Question: I have a table in a database created by constructor. Is it possible that I can somehow get the SQL query that was used to create this table?

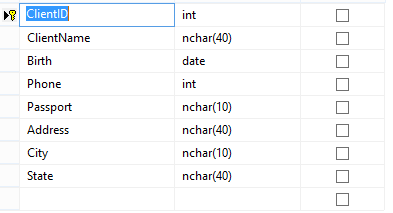
Answer: Sure, right click on the table in the MS. "Script table as" -> "Create to" ->New query editor window.